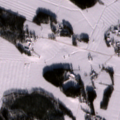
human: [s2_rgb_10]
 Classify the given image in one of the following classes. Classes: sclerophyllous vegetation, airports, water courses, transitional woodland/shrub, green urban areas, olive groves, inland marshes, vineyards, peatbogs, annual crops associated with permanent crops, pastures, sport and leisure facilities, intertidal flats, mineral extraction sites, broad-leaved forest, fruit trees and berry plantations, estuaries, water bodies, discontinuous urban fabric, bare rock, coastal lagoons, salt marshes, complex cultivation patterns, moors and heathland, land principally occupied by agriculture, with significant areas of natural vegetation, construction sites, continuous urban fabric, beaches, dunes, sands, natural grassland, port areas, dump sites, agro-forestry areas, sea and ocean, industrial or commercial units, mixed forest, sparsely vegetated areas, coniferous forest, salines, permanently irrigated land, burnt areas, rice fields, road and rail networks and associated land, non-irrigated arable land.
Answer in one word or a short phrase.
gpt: non-irrigated arable land, land principally occupied by agriculture, with significant areas of natural vegetation, coniferous forest, mixed forest